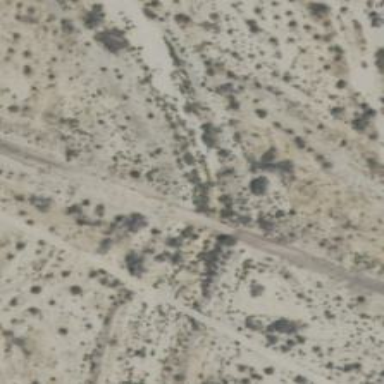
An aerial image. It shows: Abandoned railroad bridge.